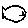
Label: fish